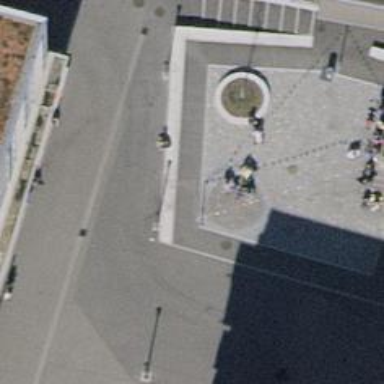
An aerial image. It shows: Paved pedestrian road.